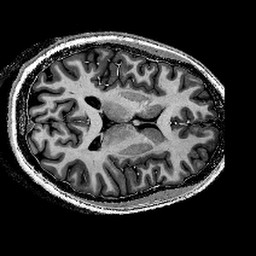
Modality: T1w
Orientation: axial
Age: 30
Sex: female
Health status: healthy
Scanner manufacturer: siemens
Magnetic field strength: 9.4 T
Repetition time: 6 s
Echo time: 0.003 s